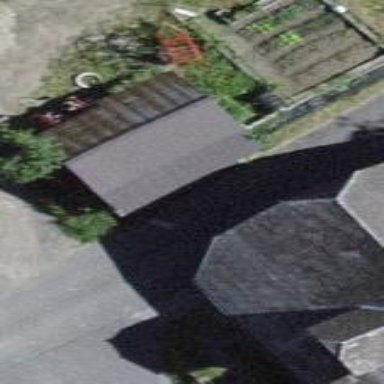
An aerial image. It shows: Barn.